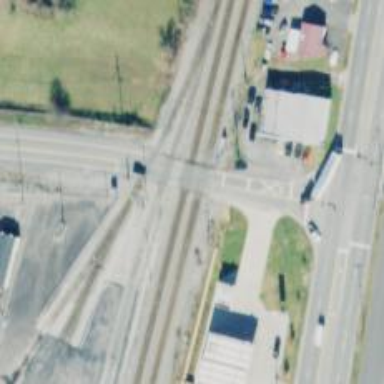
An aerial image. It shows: Level crossing with lights at railway intersection.